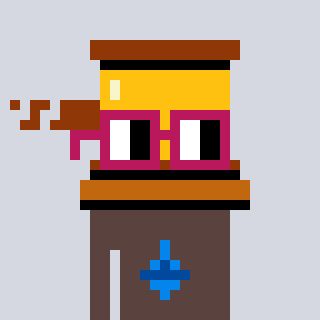
a pixel art character with square dark red glasses, a gavel-shaped head and a darkbrown-colored body on a cool background